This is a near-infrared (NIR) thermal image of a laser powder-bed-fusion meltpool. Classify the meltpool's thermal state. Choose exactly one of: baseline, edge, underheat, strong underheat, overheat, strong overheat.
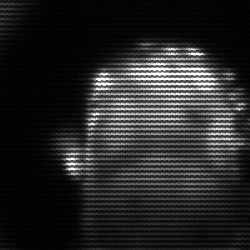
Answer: baseline